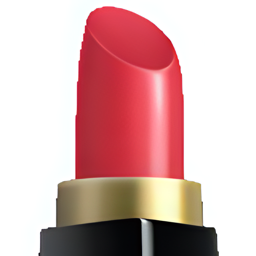
Name: lipstick
Emoji: 💄
Group: Objects
Sub-group: clothing